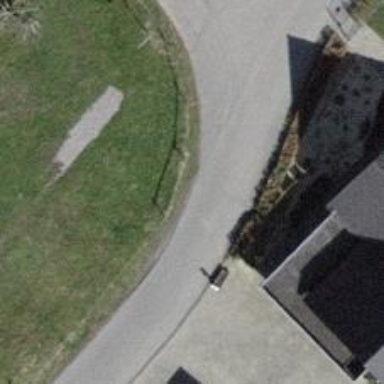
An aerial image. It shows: Paved residential road.